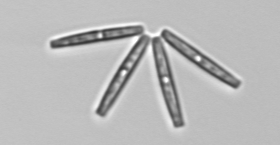
Label: Thalassionema